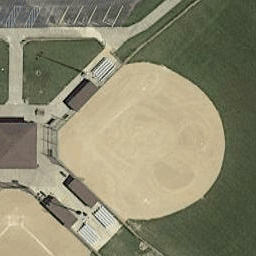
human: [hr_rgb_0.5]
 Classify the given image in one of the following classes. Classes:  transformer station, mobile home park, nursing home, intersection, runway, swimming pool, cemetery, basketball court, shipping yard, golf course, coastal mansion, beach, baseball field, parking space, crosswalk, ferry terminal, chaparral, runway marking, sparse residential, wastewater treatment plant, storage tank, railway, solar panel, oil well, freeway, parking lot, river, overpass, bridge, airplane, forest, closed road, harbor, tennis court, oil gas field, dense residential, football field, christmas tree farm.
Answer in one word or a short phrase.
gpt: baseball field